Question: this is what I like to achieve:

I want to perform a slide up animation where a user can slide a UIView2 up, and the UIView2 will stop half-way on the screen.
I know how to present a UIViewControler modally via a UIButton action like so:
'''
[self presentViewController:newController animated:NO completion:nil];
'''
I also know you need this type of code for animations:
'''
[UIView animateWithDuration:0.5f animations:^{
[self.customView layoutIfNeeded];
} completion:^(BOOL finished) {
}];
'''
However, I'm not sure how to achieve this with UIViews, especially since I use AutoLayout for my project and I use constraints to easily support multiple screen sizes.
How can I achieve this without breaking AutoLayout and the constraints I have set up?
Thanks
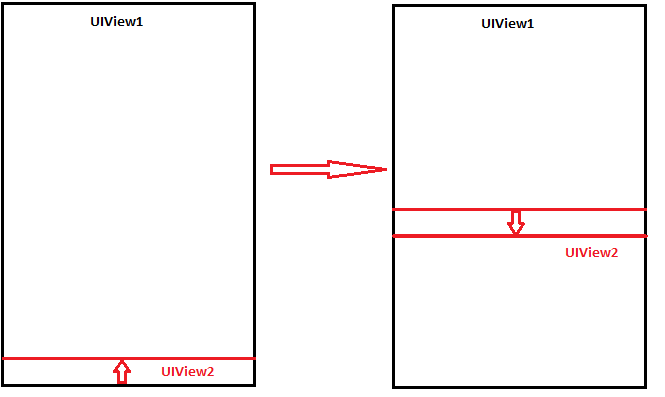
Answer: What I typically do in this situation is the following.
Add two constraints to your scene. One where 'UIView2' is aligned to the bottom of 'UIView1'. The second, where it's aligned center of 'UIView1' (you'll want to ctrl+drag between the views to add the constraints appropriately). These constraints will initially conflict with one another, and that's fine.
Add 'IBOutlet's to your view controller for the 'NSLayoutConstraints' and assign the two constraints we've created to those 'IBOutlet's.
Set the constraint priority on your initial condition to 999 (i.e. constraint priority on align to bottom should be 999). Set the constraint priority on the destination constraint to 998 (i.e. constraint priority on align center is 998). You'll now see that these constraints will no longer conflict. This is because the priority on one constraint overrides the other.
You may see where this is headed now. So when you want to animate 'UIView2' between the constraints, swap the priorities and animate!
Code:
'''
@interface MyViewController ()
@property (nonatomic, weak) IBOutlet NSLayoutConstraint* constraint0;
@property (nonatomic, weak) IBOutlet NSLayoutConstraint* constraint1;
@end
- (void)someMethodWhereIWantToAnimate
{
NSInteger temp = self.constraint0.priority;
self.constraint0.priority = self.constraint1.priority;
self.constraint1.priority = temp;
[UIView animateWithDuration:0.3 animations:^{
// Simplest is to use the main ViewController's view
[self.view layoutIfNeeded];
}];
}
'''
To enable panning and using that to initiate your animation add a Pan Gesture Recognizer to your view controller. Ctrl+drag from 'UIView2' to the Pan Gesture Recognizer and set it as a 'gestureRecognizer'. Now when you drag on 'UIView2', you'll be able to receive pan events.
Add an IBAction to handle the pan:
'''
- (IBAction)onPan:(id)sender
{
}
'''
Ctrl+drag from the pan gesture recognizer to the view controller and set 'onPan:' as the sent action.
'sender' is actually the pan gesture recognizer itself. So we'll be able to fill out this method to handle a pan and have 'UIView2' follow under the user's finger and then initiate the animation when they let go.
Let's start filling out the code:
'''
- (IBAction)onPan:(id)sender
{
UIPanGestureRecognizer* recognizer = (UIPanGestureRecognizer*)sender;
CGPoint translation = [recognizer translationInView:self.view];
NSLog(@"State: (%d) Translation in view: (%f, %f)", recognizer.state, translation.x, translation.y);
}
'''
If you run with this code, and drag your finger over 'UIView2', you'll see output like this:
'''
State: (1) Translation in view: (0.000000, -2.500000)
State: (2) Translation in view: (0.500000, -7.500000)
State: (2) Translation in view: (0.500000, -7.500000)
State: (2) Translation in view: (1.500000, -12.000000)
State: (2) Translation in view: (2.500000, -16.500000)
State: (2) Translation in view: (2.500000, -19.500000)
State: (2) Translation in view: (2.500000, -24.500000)
State: (2) Translation in view: (2.500000, -25.000000)
State: (2) Translation in view: (2.500000, -25.500000)
State: (2) Translation in view: (2.500000, -27.000000)
State: (2) Translation in view: (2.500000, -29.500000)
State: (2) Translation in view: (2.500000, -31.000000)
State: (2) Translation in view: (2.500000, -31.500000)
State: (3) Translation in view: (2.500000, -31.500000)
'''
Notice that the values are constantly increasing. We'll want the incremental amount. Notice the state in the log. State (1) is drag start. State (2) is drag changed. State (3) is drag ended. Using this information, we can calculate the delta.
Add a 'CGPoint' property to your view controller and add UIView2 as an IBOutlet as well:
'''
@property (nonatomic) CGPoint lastTranslation;
@property (nonatomic, weak) IBOutlet UIView* uiView2;
'''
Finally, let's fill out the final form of our pan method:
'''
- (IBAction)onPan:(id)sender
{
UIPanGestureRecognizer* recognizer = (UIPanGestureRecognizer*)sender;
CGPoint delta;
switch(recognizer.state) {
case UIGestureRecognizerStateBegan:
// On state begin: delta is the translation. Store it in our member for later user.
self.lastTranslation = delta = [recognizer translationInView:self.view];
break;
case UIGestureRecognizerStateChanged:
// On state changed: calculate the difference between the translation and our
// previous translation.
delta = CGPointApplyAffineTransform([recognizer translationInView:self.view], CGAffineTransformMakeTranslation(-self.lastTranslation.x, -self.lastTranslation.y));
self.lastTranslation = [recognizer translationInView:self.view];
break;
case UIGestureRecognizerStateEnded:
// On state ended: Let's just do the constraint animation.
[self someMethodWhereIWantToAnimate];
break;
default:
break;
}
delta.x = 0; // Forces only vertical drag on the UIView2.
self.uiView2.center = CGPointApplyAffineTransform(self.uiView2.center, CGAffineTransformMakeTranslation(delta.x, delta.y)); // Move our uiView2 based on the delta.
NSLog(@"State: (%d) Translation in view: (%f, %f)", recognizer.state, delta.x, delta.y);
}
'''
This should get you well on your way. You may want to look at tweaking the UIView animation on the constraints a bit based on the pan gesture's
'velocityInView:' method, but that I'll leave as an exercise.